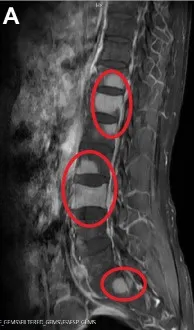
Examples of spinal sagittal T1-weighted MRI of the patient. (A) On admission.
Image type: radiology (mri)